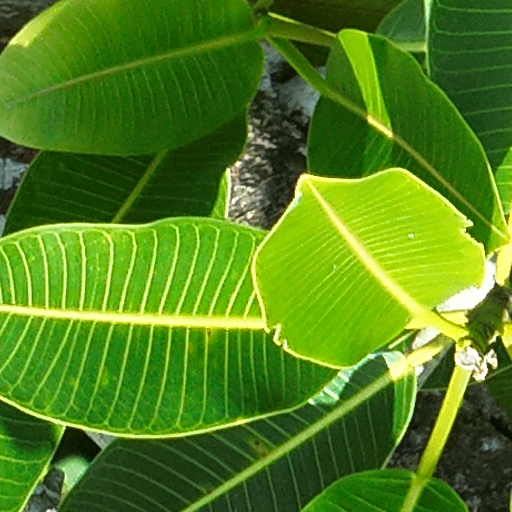
Species: Ficus insipida
GBIF accepted scientific name: Ficus insipida
Crown area (m\u00b2): 476.739